Question: I need to create a button or an element that will have border with transparent corners like in the example image.

I didn't find any css for this, and i was thinking to put 4 ':after' elements that will cover the corners of the element. Do you have any pure css or jquery solution for this ?
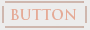
Answer: I think the selected answer rocks! I did this before I noticed this was answered. It uses :before and :after. It's probably legacy browser compatible -- if the browser supports pseudo elements. It's a single element too.
<URL>

CSS:
'''
.button {
position: relative;
display: inline-block;
border: 0;
padding: 8px 15px;
font-size: 16px;
box-sizing: border-box;
text-decoration: none;
color: #333;
font-family: sans-serif;
line-height: 1;
background:#f7f7f7;
cursor:pointer;
}
.button:before, .button:after {
content: '';
position: absolute;
left: 0;
right: 0;
border: 1px solid red;
top: 5px;
bottom: 5px;
border-top: 0;
border-bottom: 0;
}
.button:after {
left: 5px;
right: 5px;
top: 0;
bottom: 0;
border: 1px solid red;
border-left: 0;
border-right: 0;
}
.button:hover:before,
.button:hover:after {
border-color: blue;
color:blue;
}
'''
HTML
'''
<a href="http://google.com" class="button">My Button</a>
<button class="button">My Button</button>
'''